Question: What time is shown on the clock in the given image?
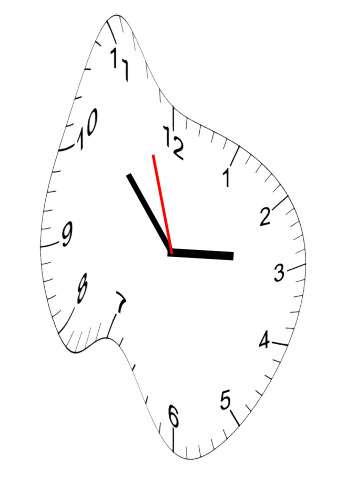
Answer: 02:52:57